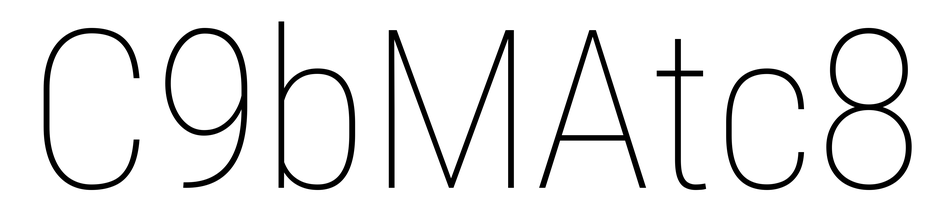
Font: Roboto_Condensed_Thin